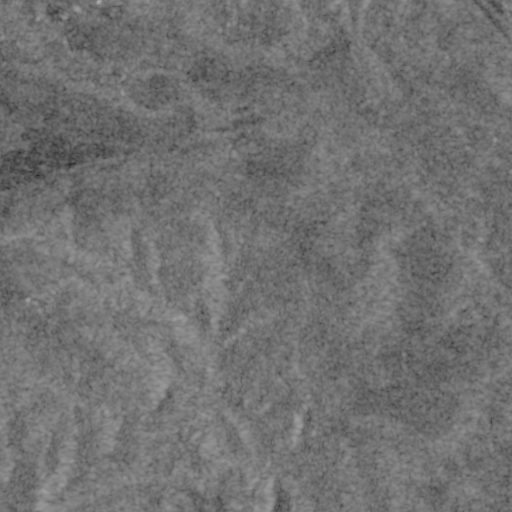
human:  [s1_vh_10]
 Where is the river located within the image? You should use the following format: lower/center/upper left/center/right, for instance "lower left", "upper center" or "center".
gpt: The river is located in the lower right of the image.
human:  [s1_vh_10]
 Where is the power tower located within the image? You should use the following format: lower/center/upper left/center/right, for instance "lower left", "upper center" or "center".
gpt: There is no power tower in the image.

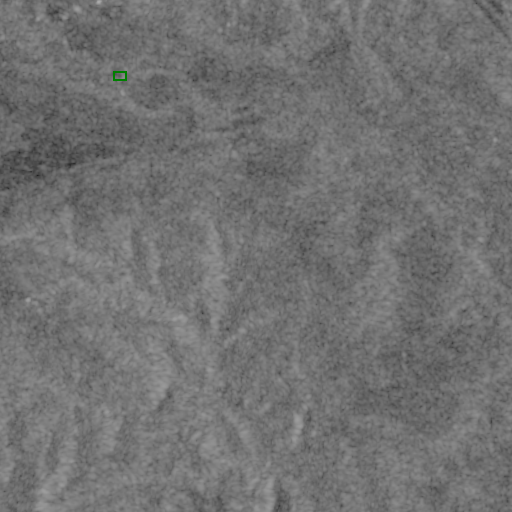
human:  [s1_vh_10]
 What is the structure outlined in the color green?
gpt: The structure outlined in green is a building.
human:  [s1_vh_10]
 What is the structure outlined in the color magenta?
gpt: There is no magenta outline.